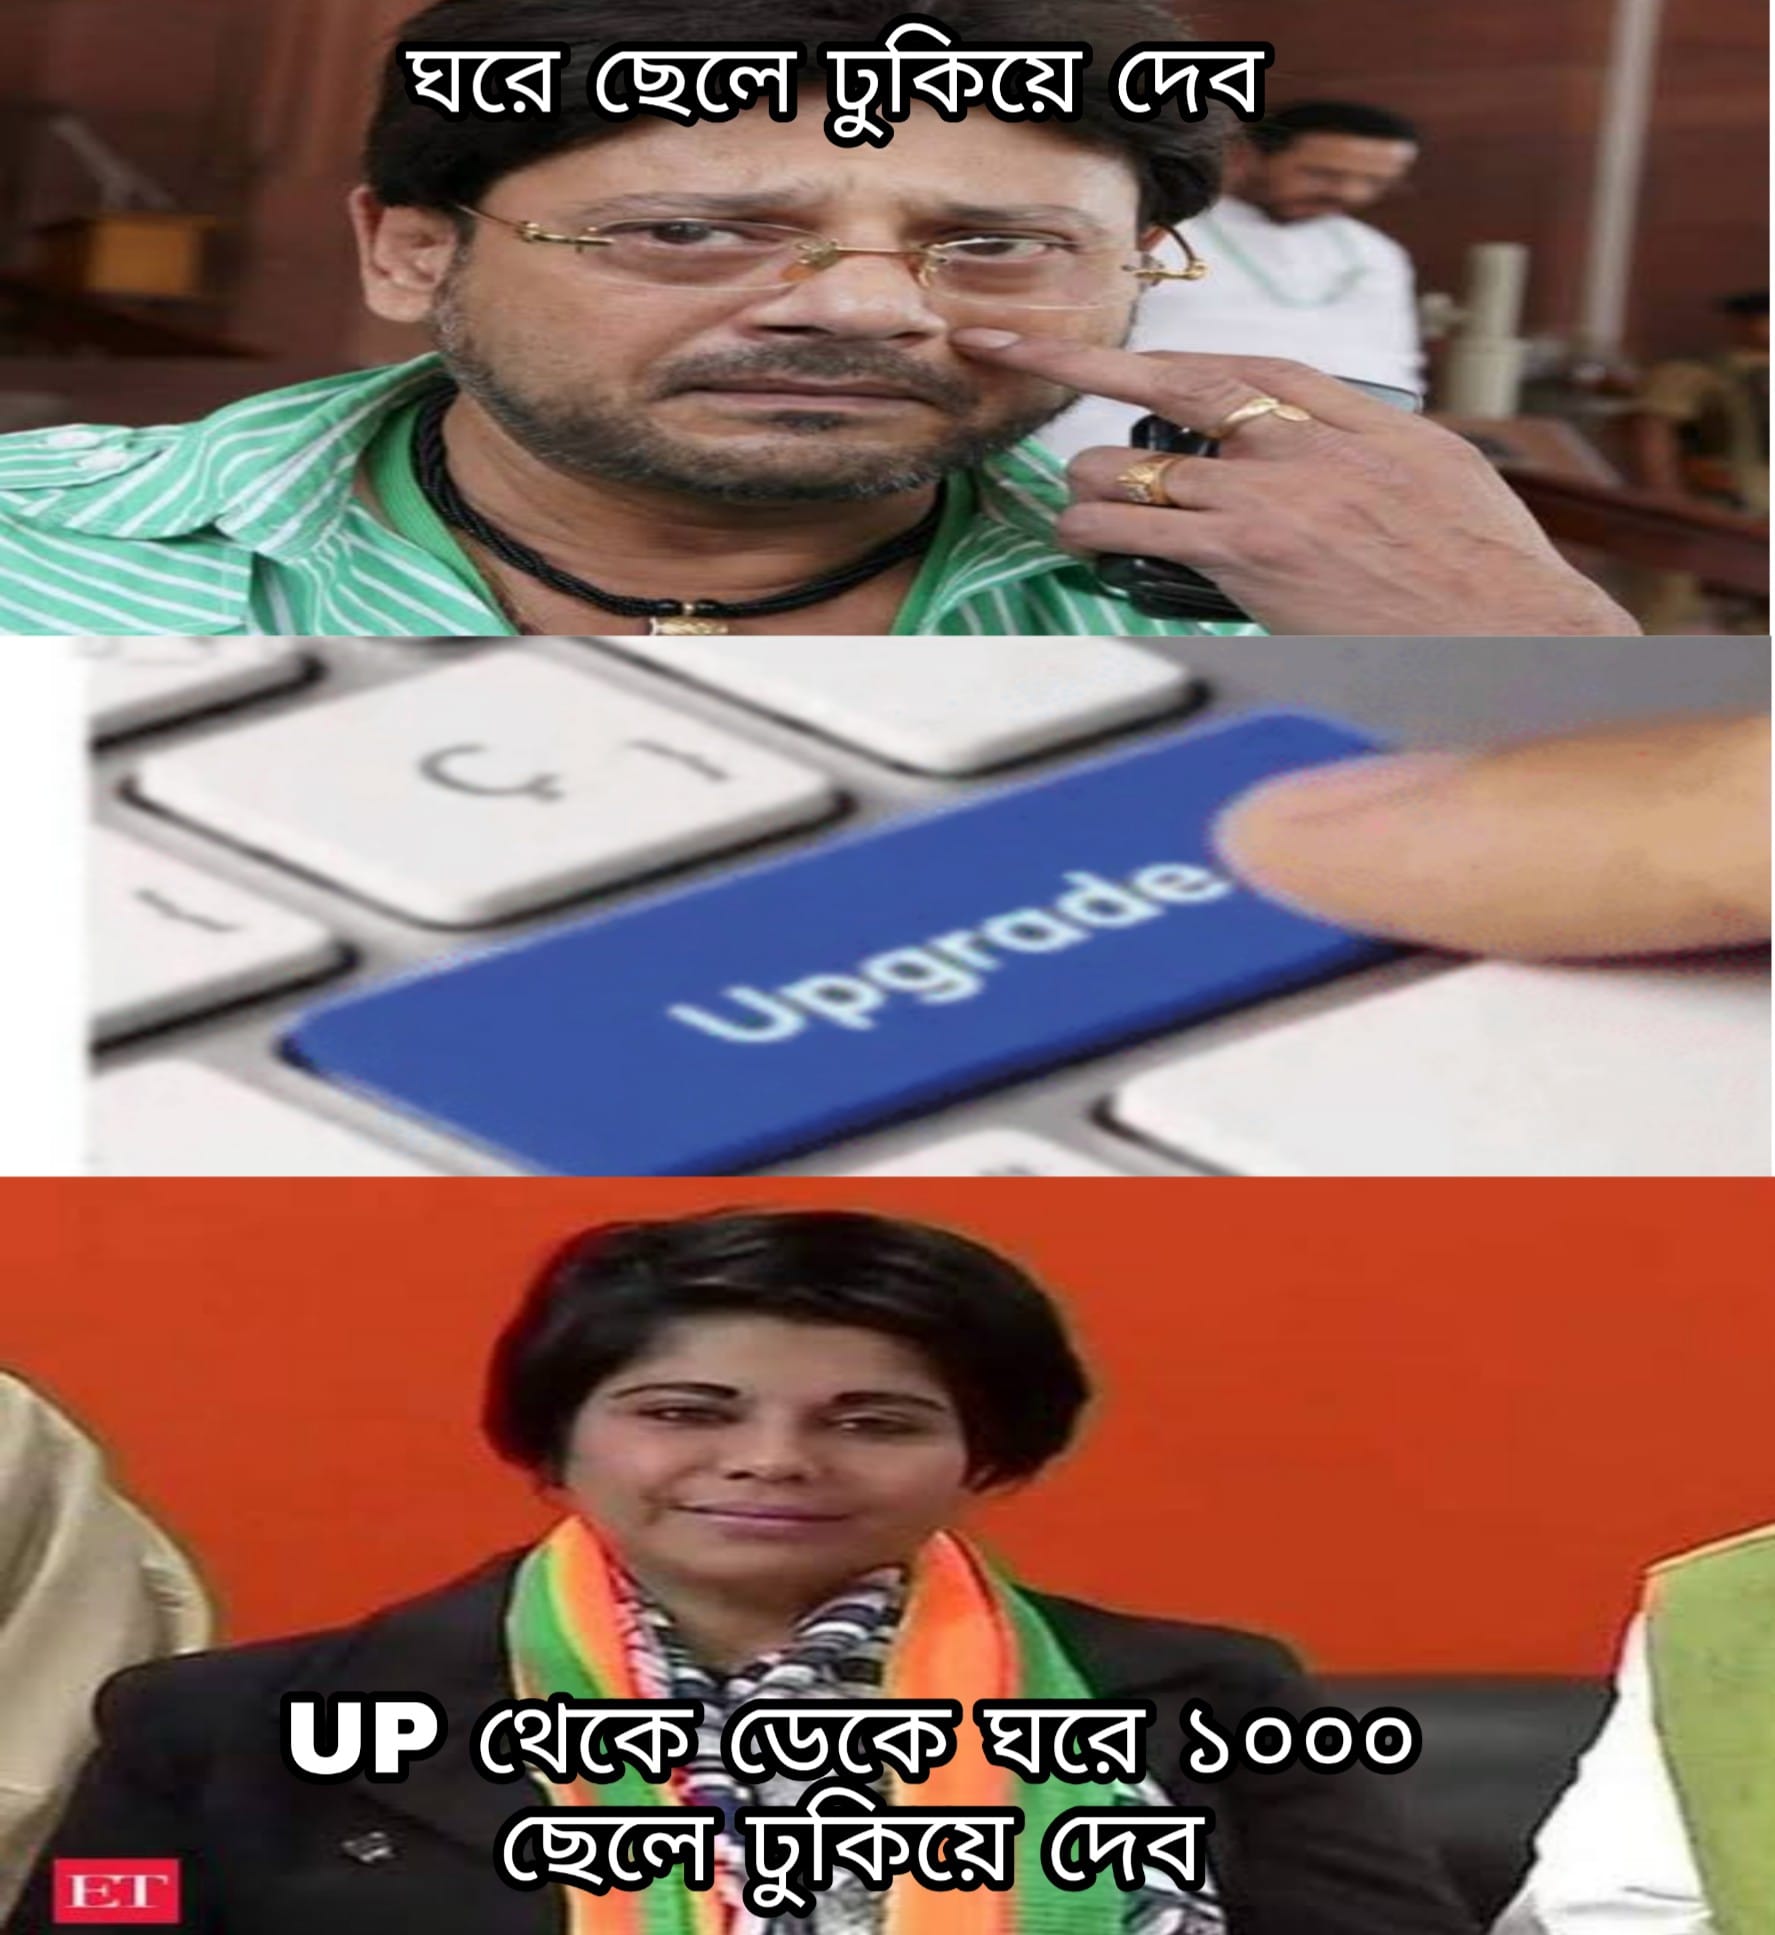
Caption: ঘরে ছেলে ঢুকিয়ে দেব    UP থেকে ডেকে ঘরে ১০০০ ছেলে ঢুকিয়ে দেব
Label: non-hate